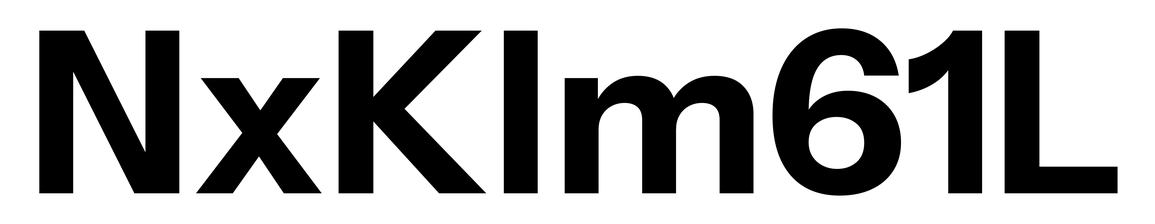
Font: InstrumentSans_Bold